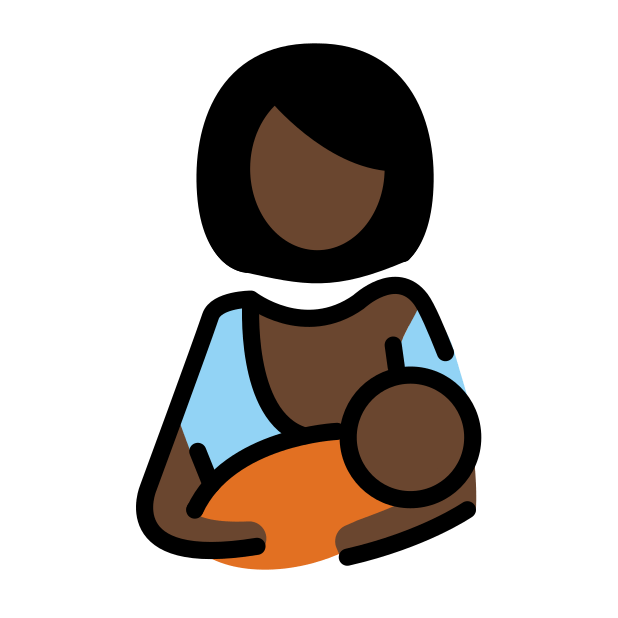
breast-feeding: dark skin tone